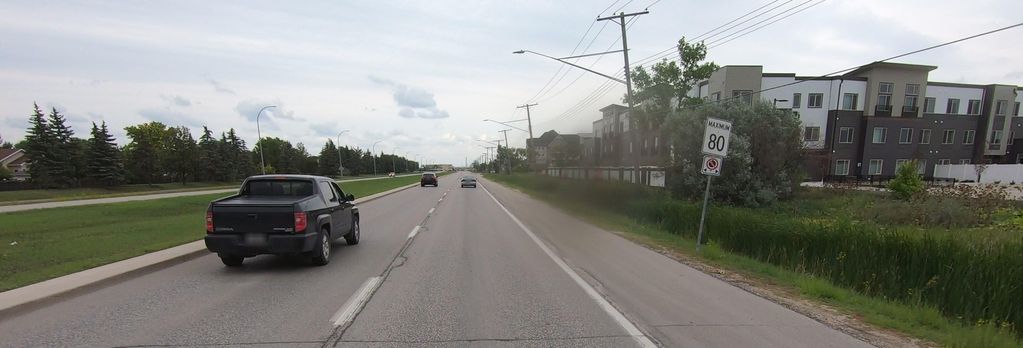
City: winnipeg